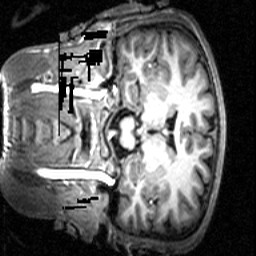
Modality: T1w
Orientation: coronal
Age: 21
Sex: male